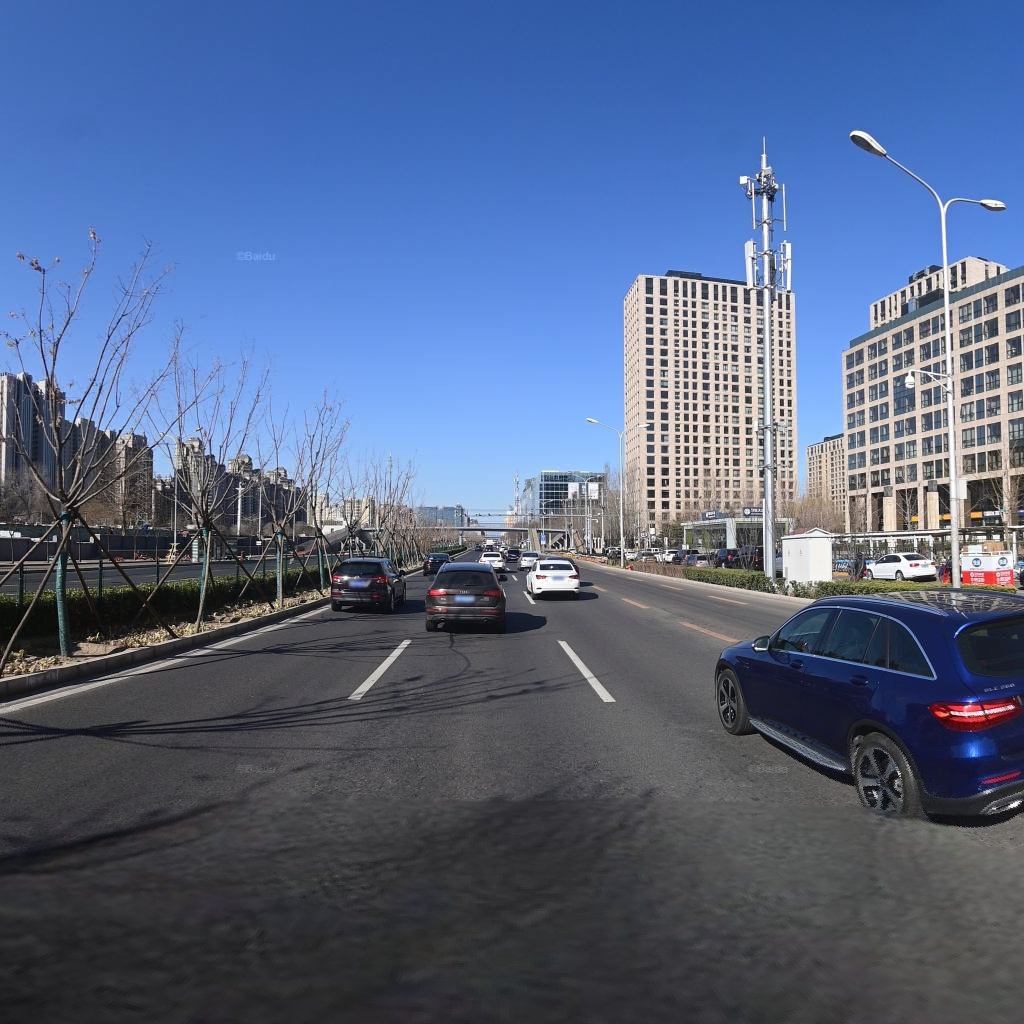
Region: Chaoyang
Road damage annotations: longitudinal patch